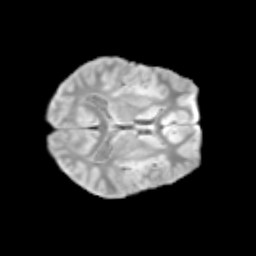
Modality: T2w
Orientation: axial
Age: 11
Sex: male
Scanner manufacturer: siemens
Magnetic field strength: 3 T
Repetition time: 3.8 s
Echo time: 0.07 s